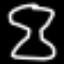
Label: hourglass